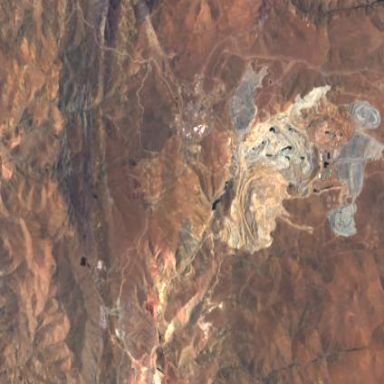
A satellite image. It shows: Industrial area designated for mining activities.